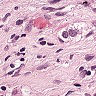
Metastatic tissue present: yes